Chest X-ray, AP view. Patient: 33 years old, sex M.
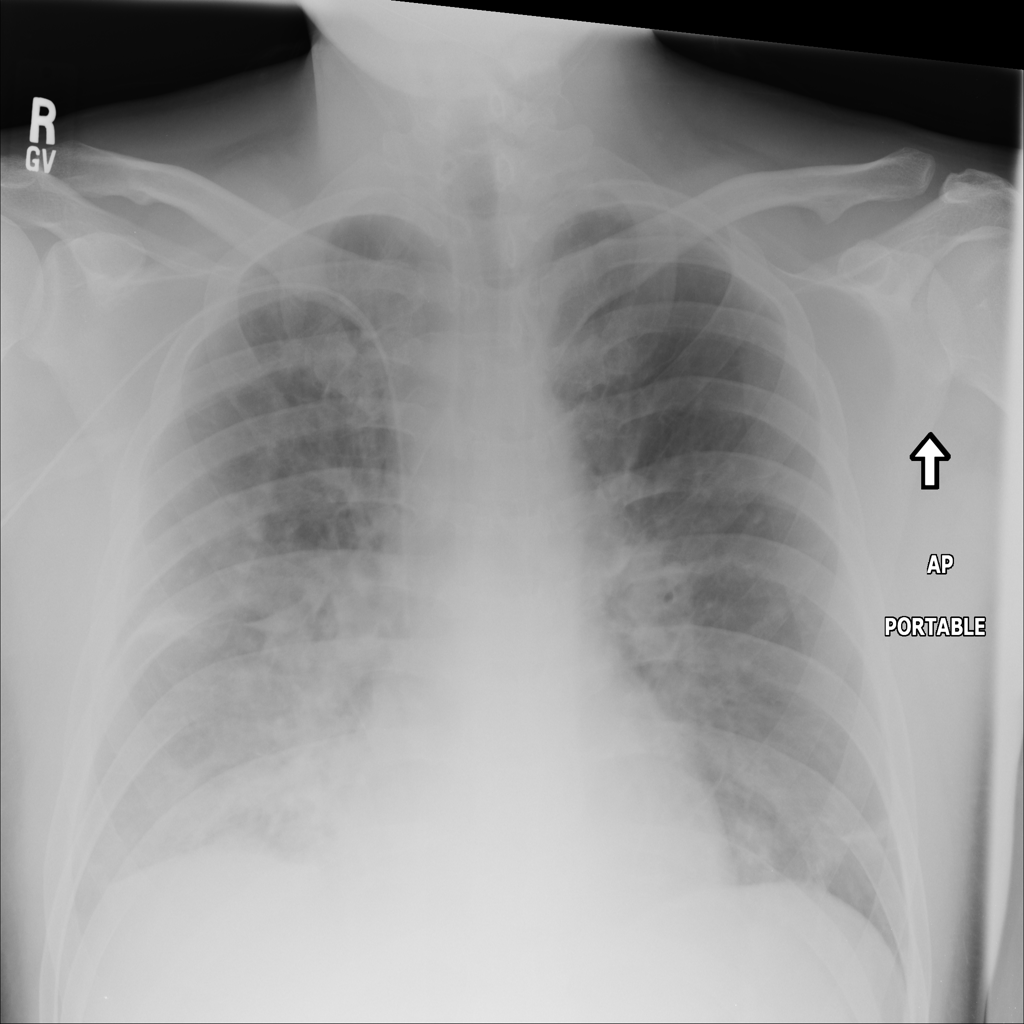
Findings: Edema, Pleural_Thickening